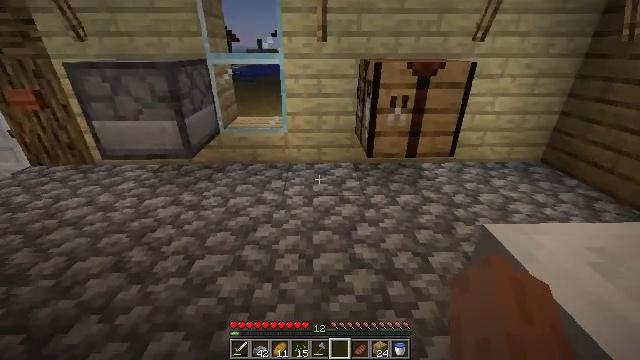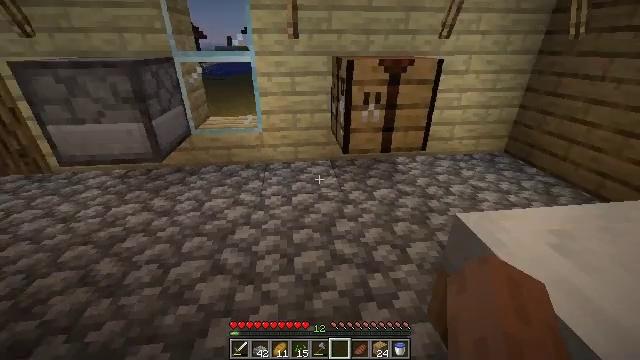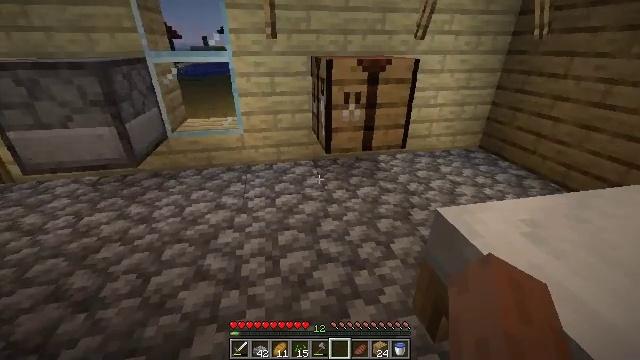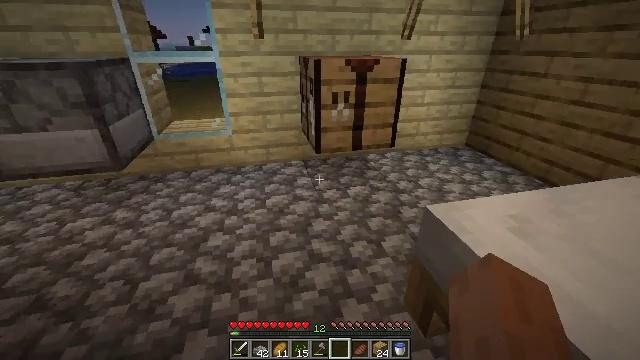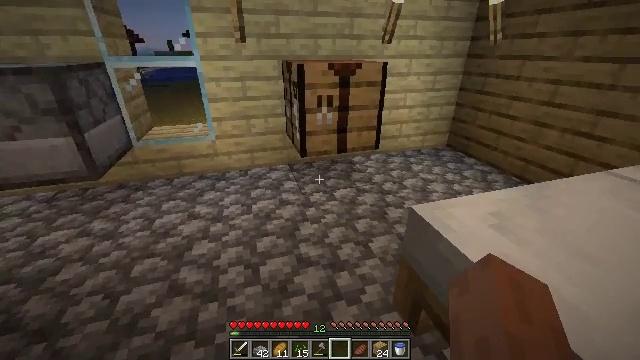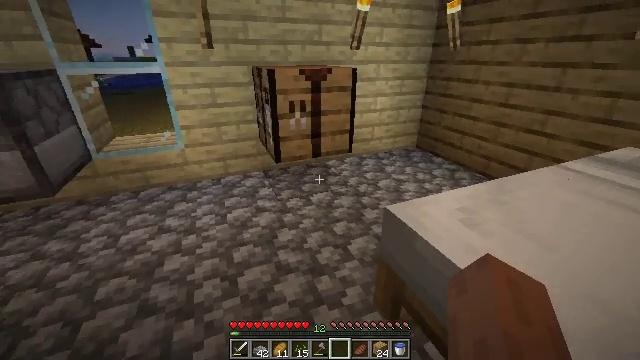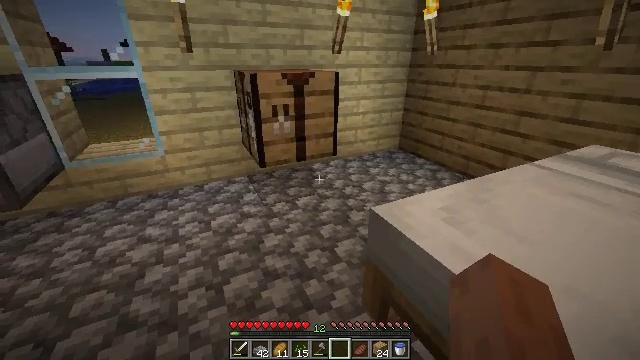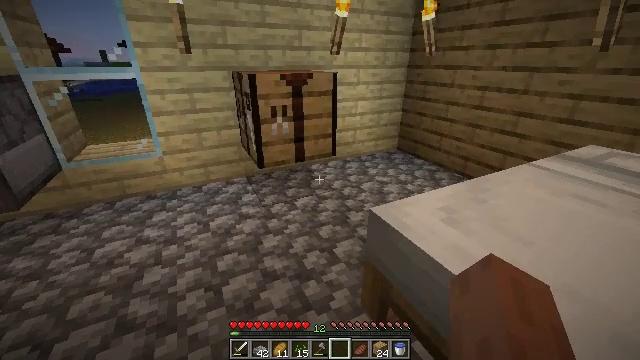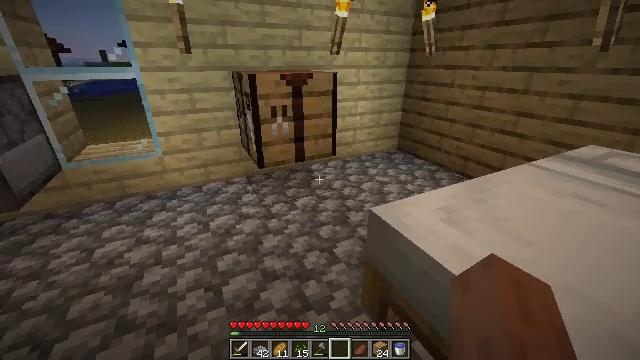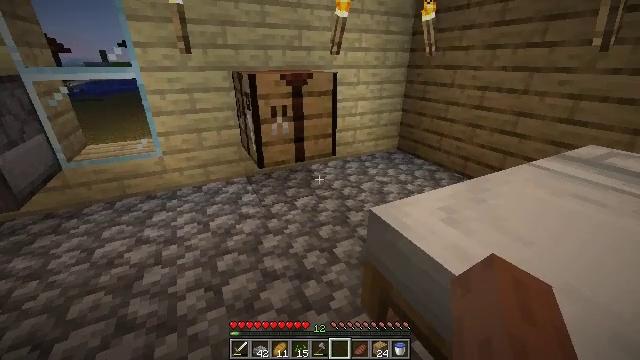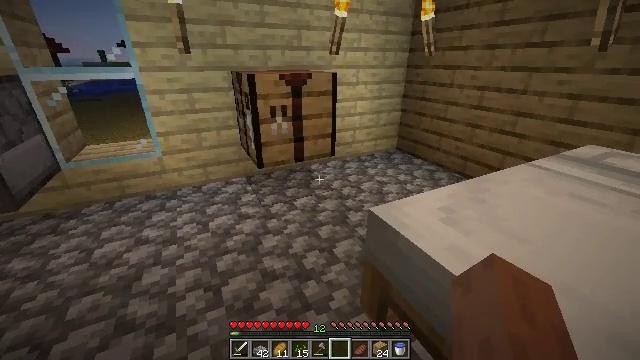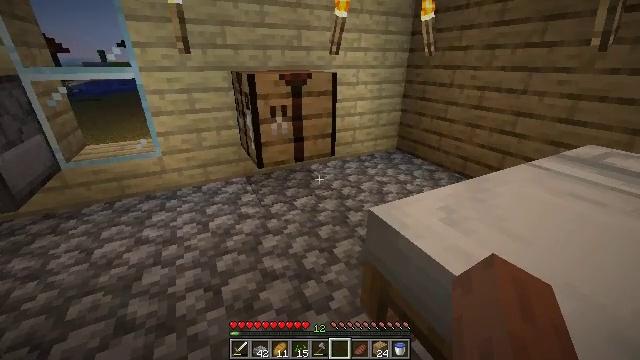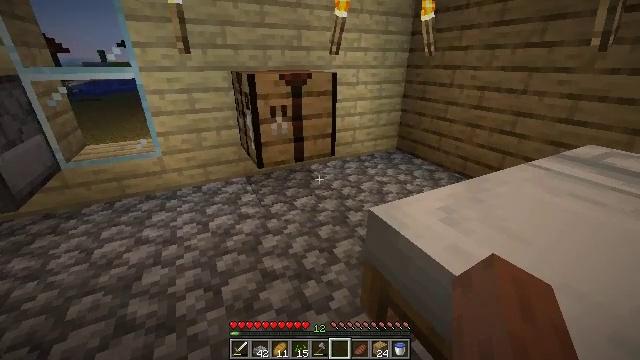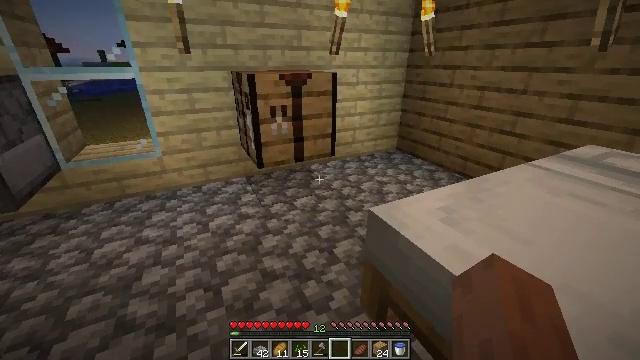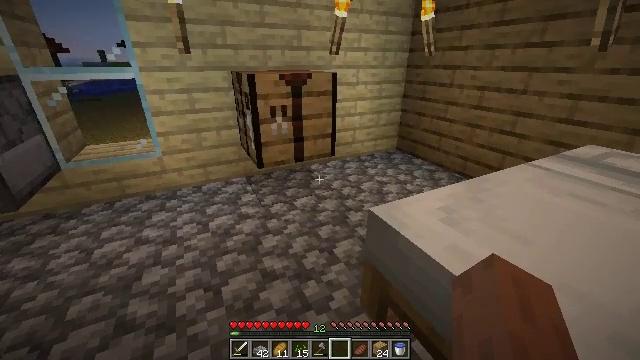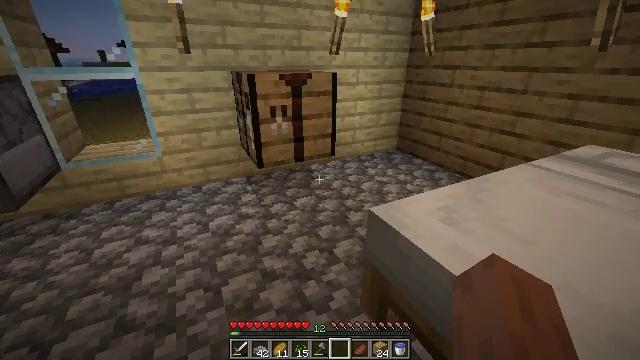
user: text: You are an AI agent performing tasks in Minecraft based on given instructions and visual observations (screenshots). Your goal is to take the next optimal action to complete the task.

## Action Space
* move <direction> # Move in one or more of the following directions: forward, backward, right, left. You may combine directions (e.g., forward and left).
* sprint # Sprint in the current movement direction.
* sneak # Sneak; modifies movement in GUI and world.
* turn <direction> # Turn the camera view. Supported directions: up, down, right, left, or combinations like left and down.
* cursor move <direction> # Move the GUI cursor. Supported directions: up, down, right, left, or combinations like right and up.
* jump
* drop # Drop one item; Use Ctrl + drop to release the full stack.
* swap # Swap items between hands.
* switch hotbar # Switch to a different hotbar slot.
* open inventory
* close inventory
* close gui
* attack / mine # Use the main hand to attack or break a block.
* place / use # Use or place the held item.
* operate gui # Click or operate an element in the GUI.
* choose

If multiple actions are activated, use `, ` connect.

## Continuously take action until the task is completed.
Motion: motion action
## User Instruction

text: Remove the cobblestone slab with a tool.
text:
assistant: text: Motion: turn right
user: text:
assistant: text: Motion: turn right
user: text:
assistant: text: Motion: turn right
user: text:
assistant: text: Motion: turn right
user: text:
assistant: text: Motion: turn right and up
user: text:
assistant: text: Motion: turn right
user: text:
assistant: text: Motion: no_op
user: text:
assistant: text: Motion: no_op
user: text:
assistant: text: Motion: no_op
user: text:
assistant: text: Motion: no_op
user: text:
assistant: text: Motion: no_op
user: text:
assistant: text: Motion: no_op
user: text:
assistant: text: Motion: no_op
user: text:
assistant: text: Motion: no_op
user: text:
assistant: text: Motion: no_op
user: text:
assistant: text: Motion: no_op
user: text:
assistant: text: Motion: no_op
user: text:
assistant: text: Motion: turn left
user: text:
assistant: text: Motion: turn left
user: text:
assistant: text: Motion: turn left
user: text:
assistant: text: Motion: turn left
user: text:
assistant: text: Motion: turn left
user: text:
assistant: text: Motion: turn left
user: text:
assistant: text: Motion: turn left
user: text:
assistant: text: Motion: no_op
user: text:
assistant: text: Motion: no_op
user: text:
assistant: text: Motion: no_op
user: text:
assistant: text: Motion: no_op
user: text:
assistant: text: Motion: no_op
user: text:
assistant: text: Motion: no_op